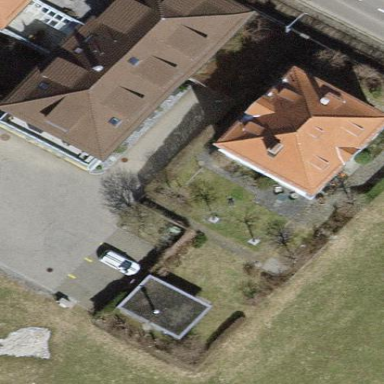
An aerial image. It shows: Simple and straightforward house.